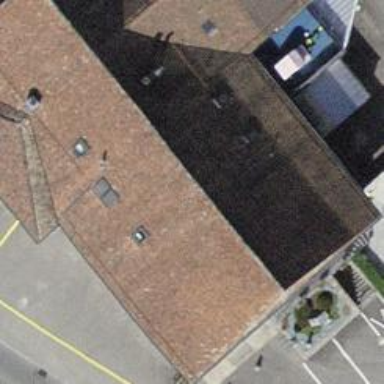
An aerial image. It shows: Restaurant.